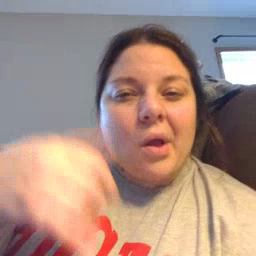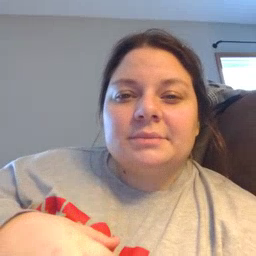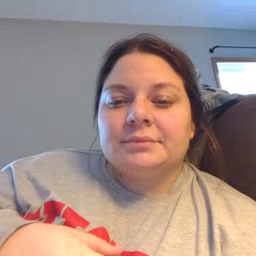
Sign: callonphone